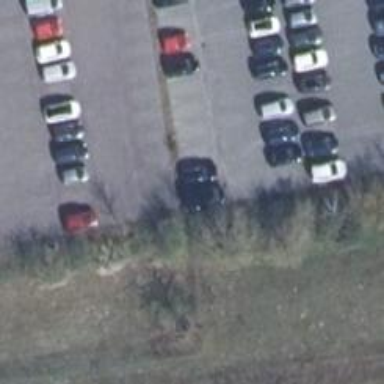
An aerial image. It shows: Road serving as parking aisle.